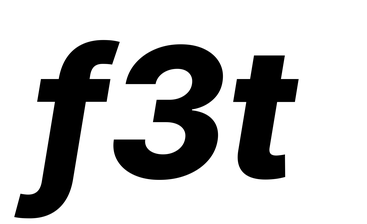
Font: Inter-Italic_ExtraBold_Italic